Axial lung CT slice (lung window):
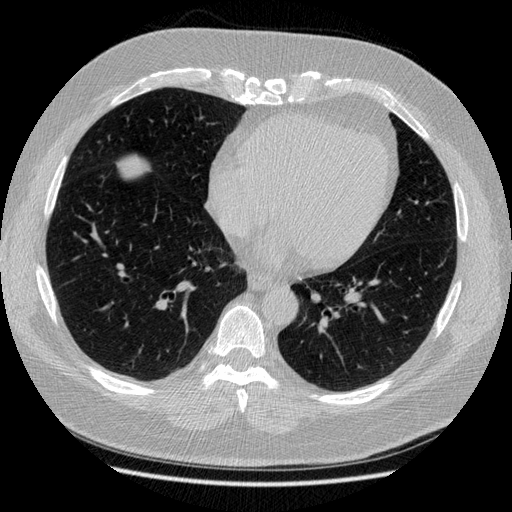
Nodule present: no